Question: I am developing an app, and have started working on main screen design but I am not able to test my app. When I want to test the app it suddenly stop all the time and error showing in catlog in the line
> setContentView(R.layout.activity_main)
I have attached the screenshots in this question also.

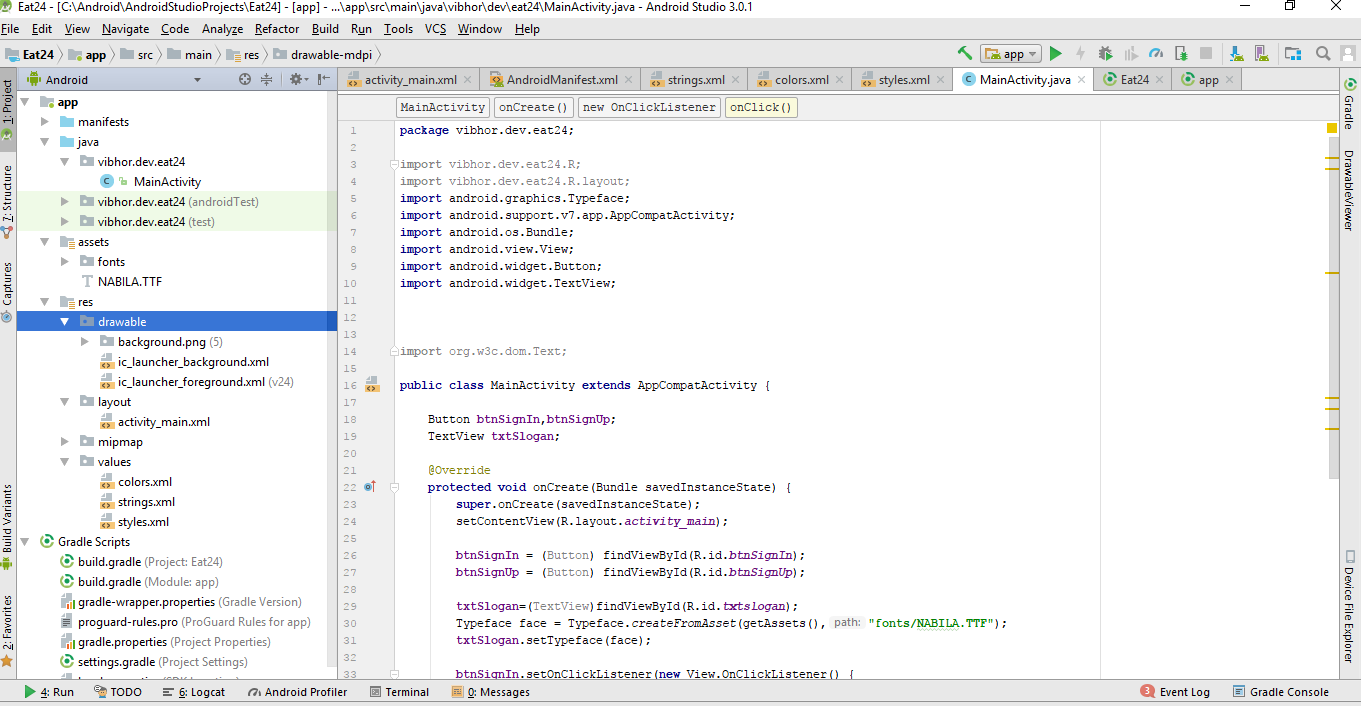
Answer: I invite to you to clean project and rebuild again, you have the <URL> here.
And remove those imports that contains 'R' in your project.
> import vibhor.dev.eat24.R;import vibhor.dev.eat24.R.layout;
I see you have this :
'''
dependencies {
classpath 'com.android.tools.build:gradle:3.0.1'
classpath 'com.google.gms:google-services:3.1.0'
}
'''
Change it to :
'''
dependencies {
classpath 'com.android.tools.build:gradle:2.3.3'
}
'''
This is problem of your library, take a look on this <URL>, try it, if it does not work.. just change the library.